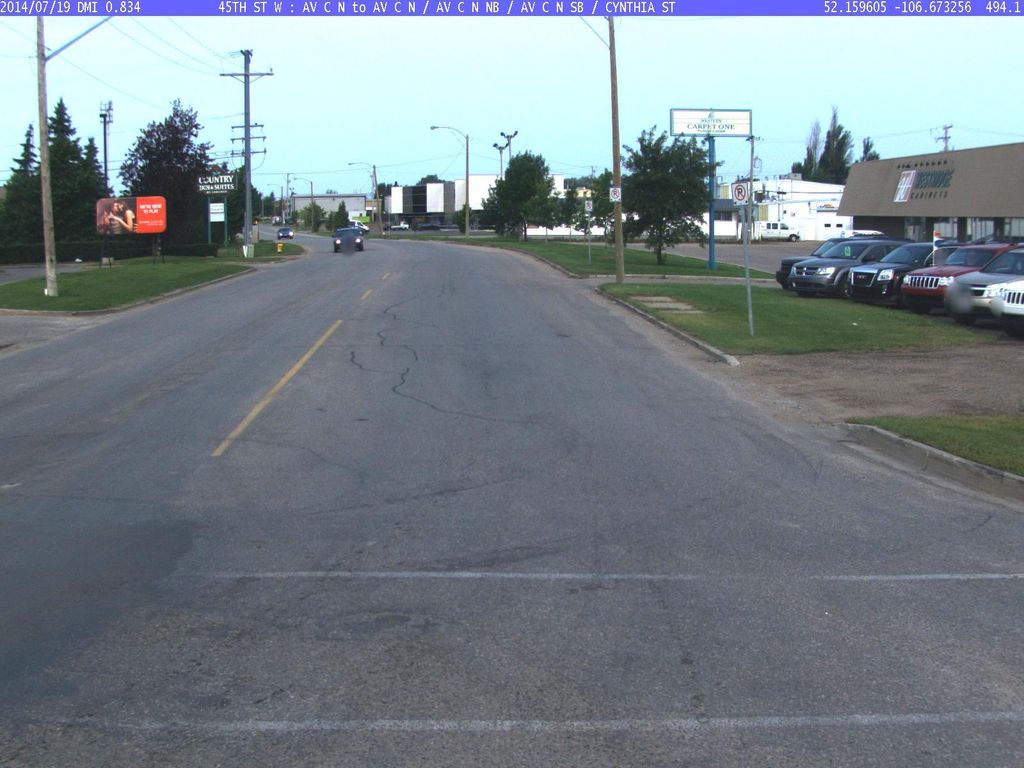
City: saskatoon